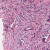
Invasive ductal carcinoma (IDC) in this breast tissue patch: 1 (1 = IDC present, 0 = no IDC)